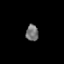
Tissue: prostate
Cell type: T cells
Senescence score: 0.3081
Nuclear area (px): 198
Mean DAPI intensity: 117.424